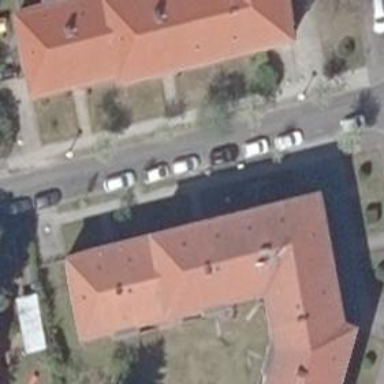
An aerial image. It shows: Residential road with asphalt surface and sidewalk on the left.